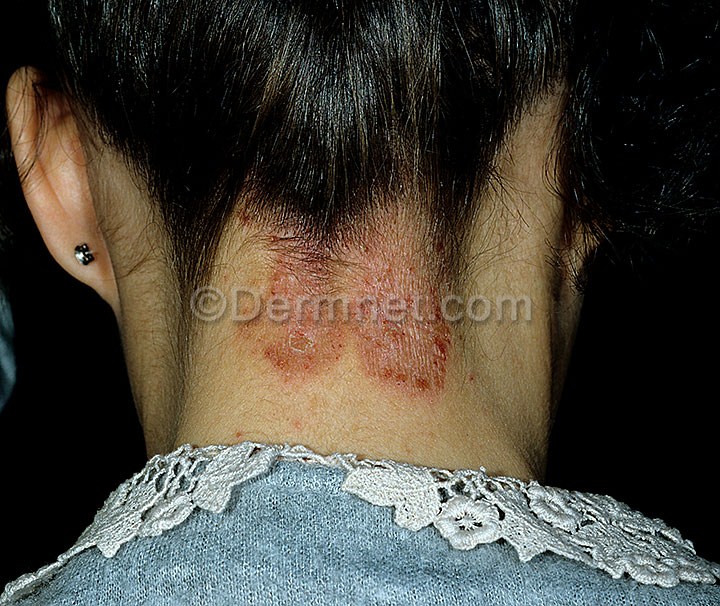
Disease: Eczema Photos